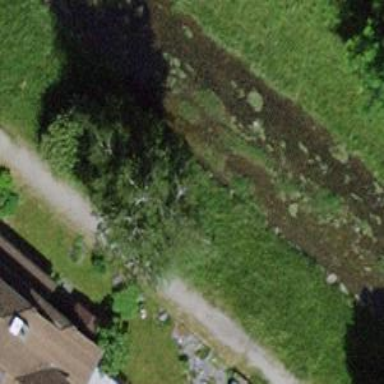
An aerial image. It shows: Landmark tree with broadleaved leaves.